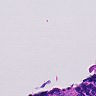
Metastatic tissue present: no